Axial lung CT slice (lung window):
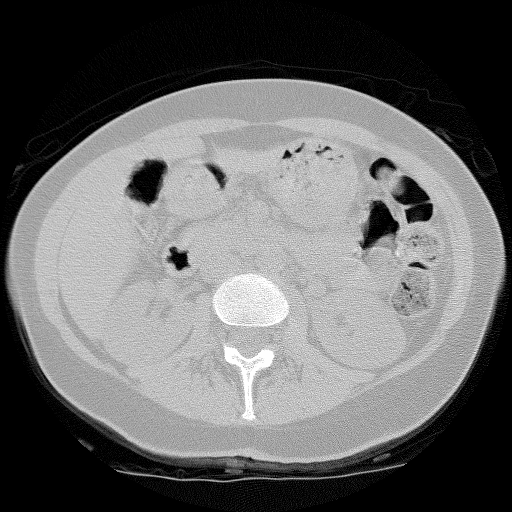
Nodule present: no